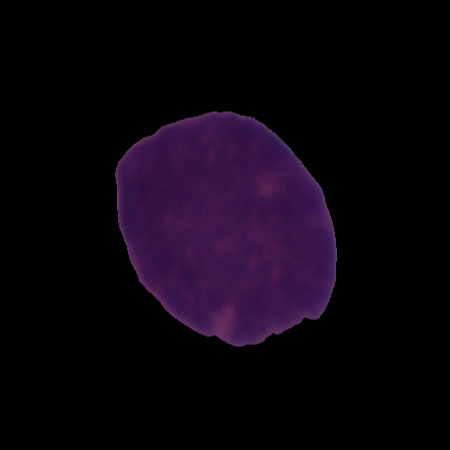
Label: cancer